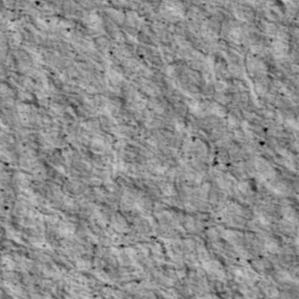
Label: non_frost